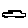
Label: car